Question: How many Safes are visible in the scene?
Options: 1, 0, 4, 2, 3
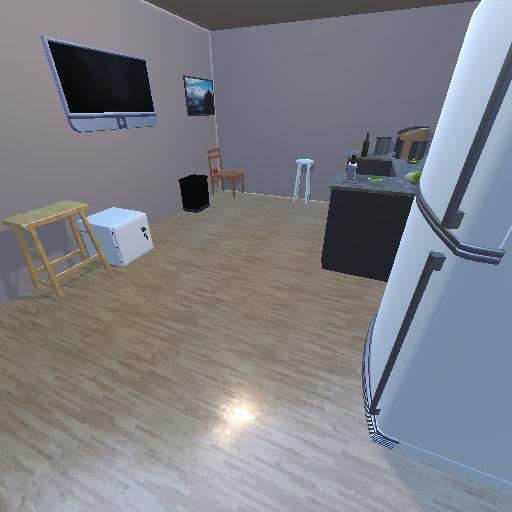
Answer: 1